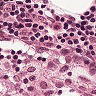
Metastatic tissue present: no